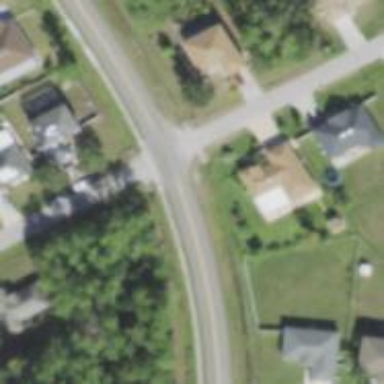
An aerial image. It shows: Uncontrolled road crossing.